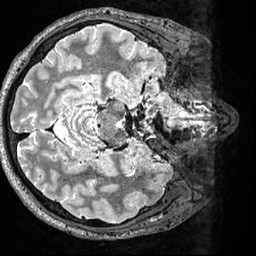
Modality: T2w
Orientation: axial
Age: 27
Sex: male